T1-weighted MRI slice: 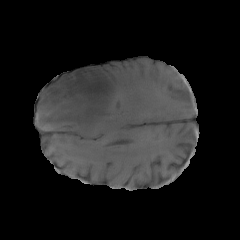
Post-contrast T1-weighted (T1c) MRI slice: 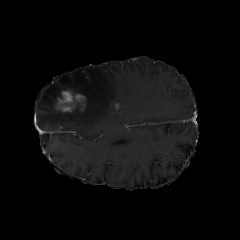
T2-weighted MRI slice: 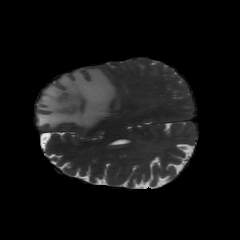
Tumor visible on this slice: yes